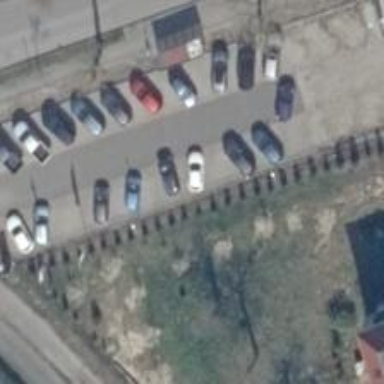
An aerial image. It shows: Parking area.